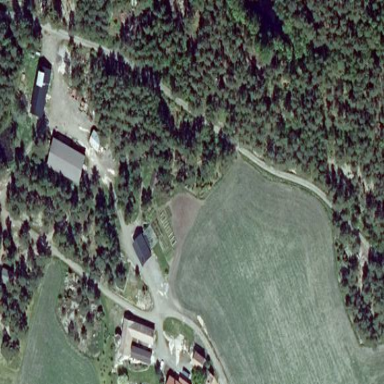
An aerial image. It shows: Farmyard area.